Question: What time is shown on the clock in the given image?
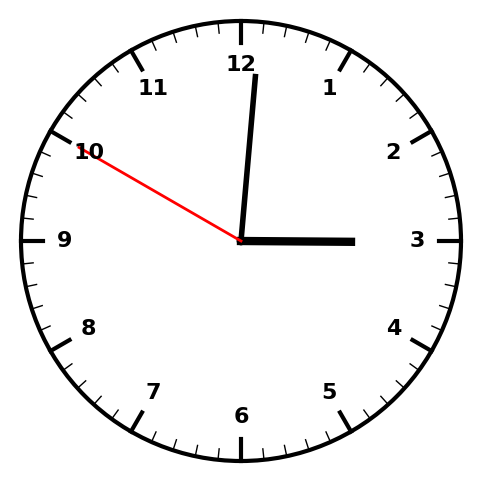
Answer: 03:00:50